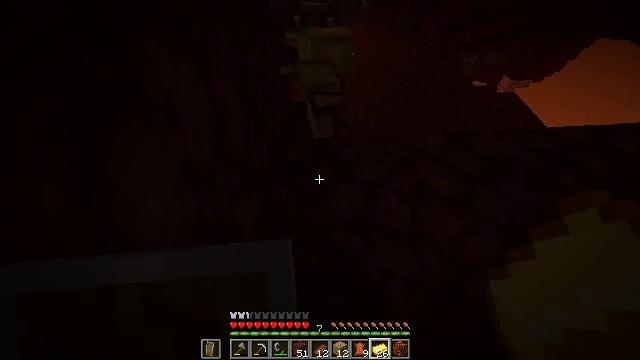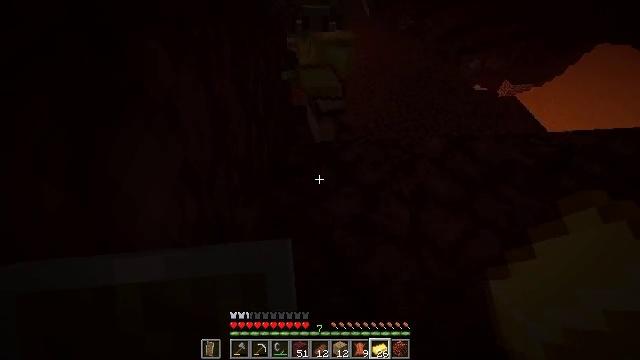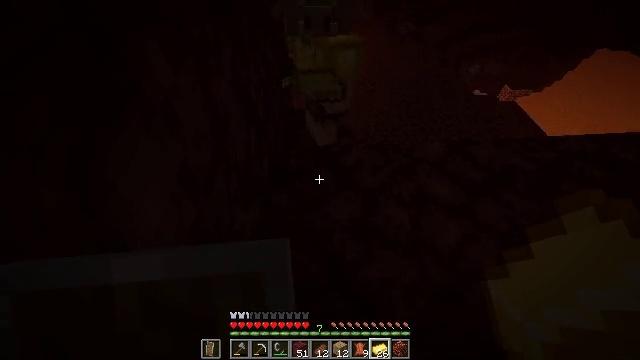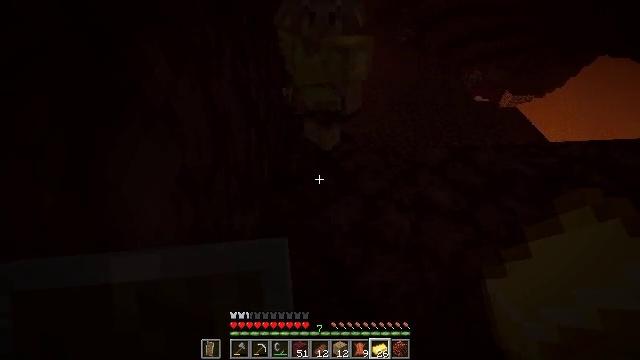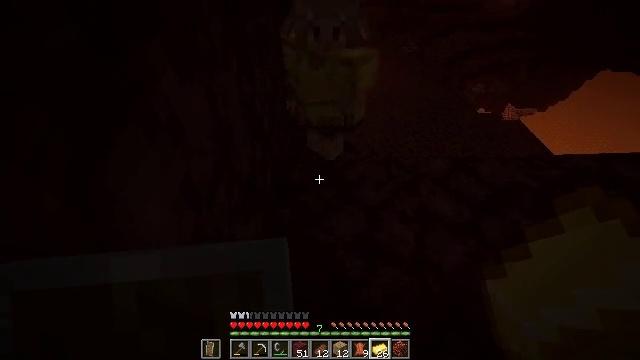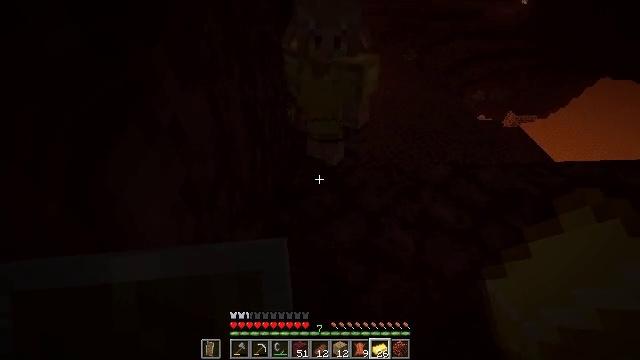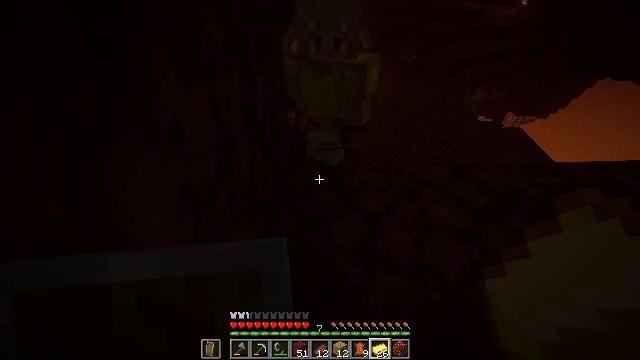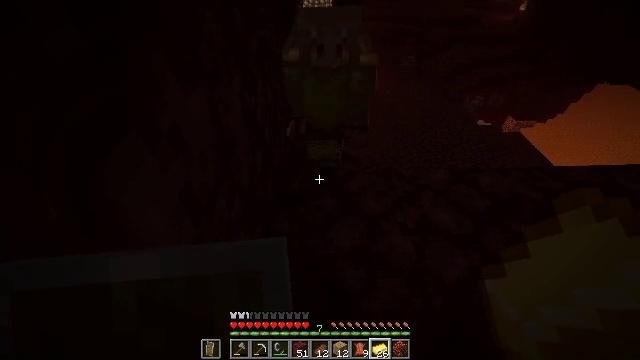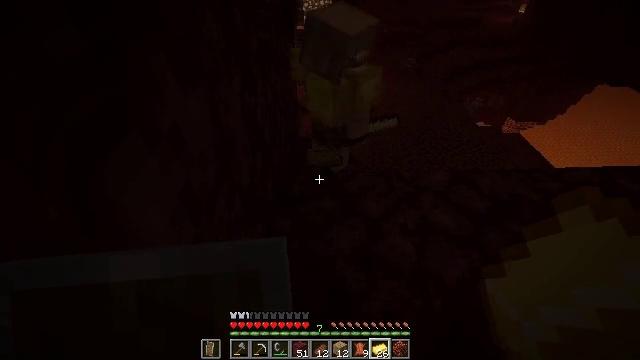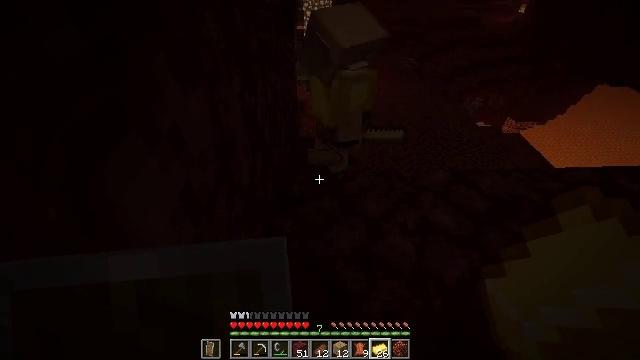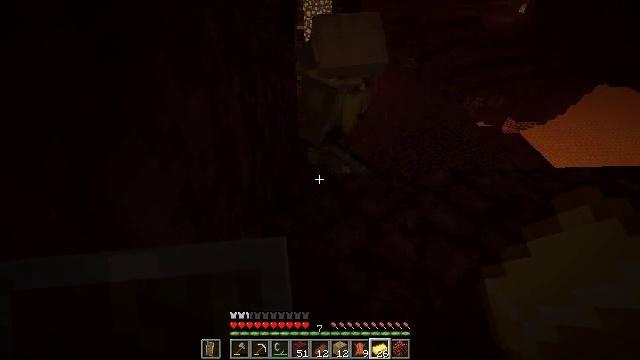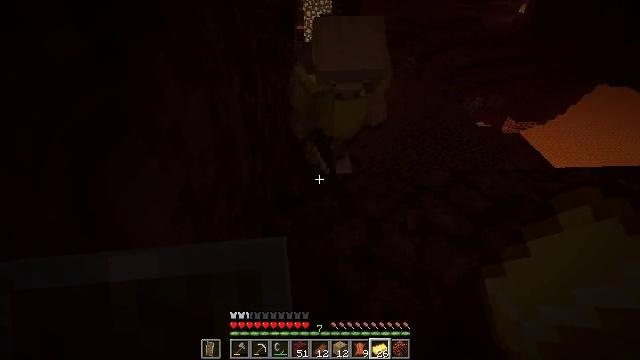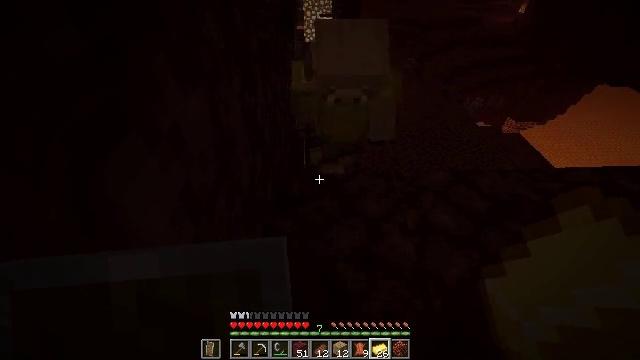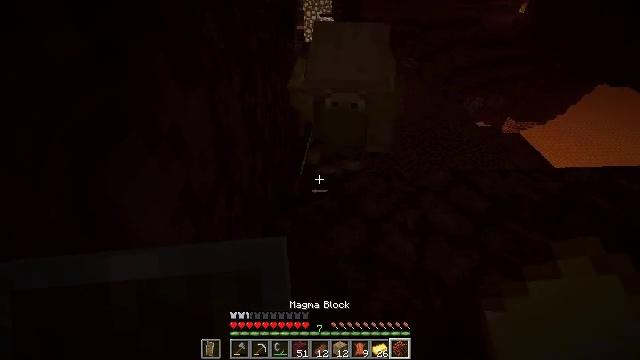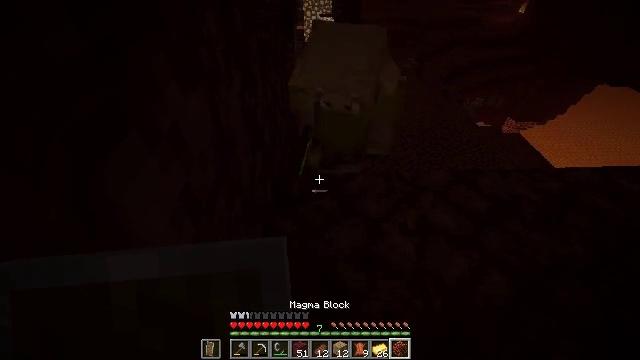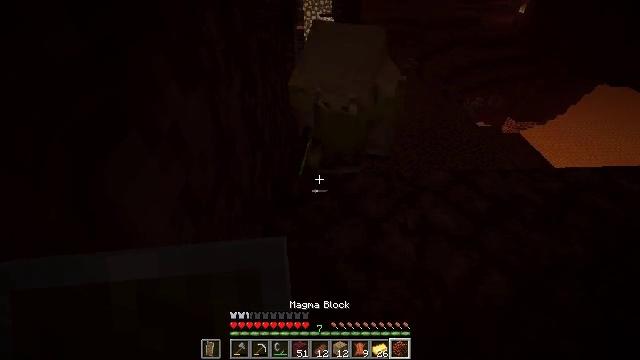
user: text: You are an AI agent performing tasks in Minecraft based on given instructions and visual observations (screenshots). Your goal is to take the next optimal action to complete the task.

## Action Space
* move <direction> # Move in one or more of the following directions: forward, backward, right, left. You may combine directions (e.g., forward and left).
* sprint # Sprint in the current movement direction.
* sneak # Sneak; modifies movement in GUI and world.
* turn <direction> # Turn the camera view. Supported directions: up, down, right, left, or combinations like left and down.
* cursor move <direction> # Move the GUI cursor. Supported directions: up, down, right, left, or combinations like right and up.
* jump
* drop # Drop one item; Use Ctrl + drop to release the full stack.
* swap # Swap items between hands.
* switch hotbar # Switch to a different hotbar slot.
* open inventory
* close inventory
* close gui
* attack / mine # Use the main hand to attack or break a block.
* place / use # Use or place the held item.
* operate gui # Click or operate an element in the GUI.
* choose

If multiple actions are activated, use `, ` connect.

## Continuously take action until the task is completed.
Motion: motion action
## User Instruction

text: Drop a gold ingot.
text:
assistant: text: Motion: no_op
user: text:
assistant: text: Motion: no_op
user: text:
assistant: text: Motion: turn up
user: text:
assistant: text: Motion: turn up
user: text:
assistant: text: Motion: turn up
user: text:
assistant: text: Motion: no_op
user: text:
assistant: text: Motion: no_op
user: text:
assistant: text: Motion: no_op
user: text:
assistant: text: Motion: no_op
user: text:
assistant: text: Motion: no_op
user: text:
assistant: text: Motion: no_op
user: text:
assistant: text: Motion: no_op
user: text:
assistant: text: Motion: no_op
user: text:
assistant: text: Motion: no_op
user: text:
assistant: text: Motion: no_op
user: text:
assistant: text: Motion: no_op
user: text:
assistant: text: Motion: no_op
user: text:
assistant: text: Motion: no_op
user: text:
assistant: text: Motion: no_op
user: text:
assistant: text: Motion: no_op
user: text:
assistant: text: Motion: no_op
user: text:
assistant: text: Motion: no_op
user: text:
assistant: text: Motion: no_op
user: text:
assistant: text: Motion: no_op
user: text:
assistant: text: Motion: no_op
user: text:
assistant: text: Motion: no_op
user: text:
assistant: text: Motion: no_op
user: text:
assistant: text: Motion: no_op
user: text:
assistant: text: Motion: no_op
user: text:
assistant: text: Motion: no_op